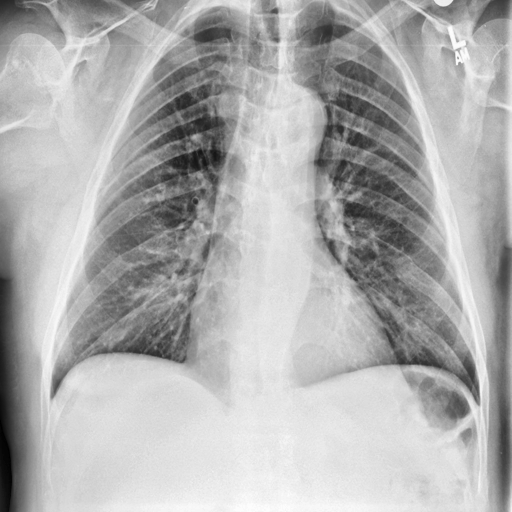
Finding: NORMAL